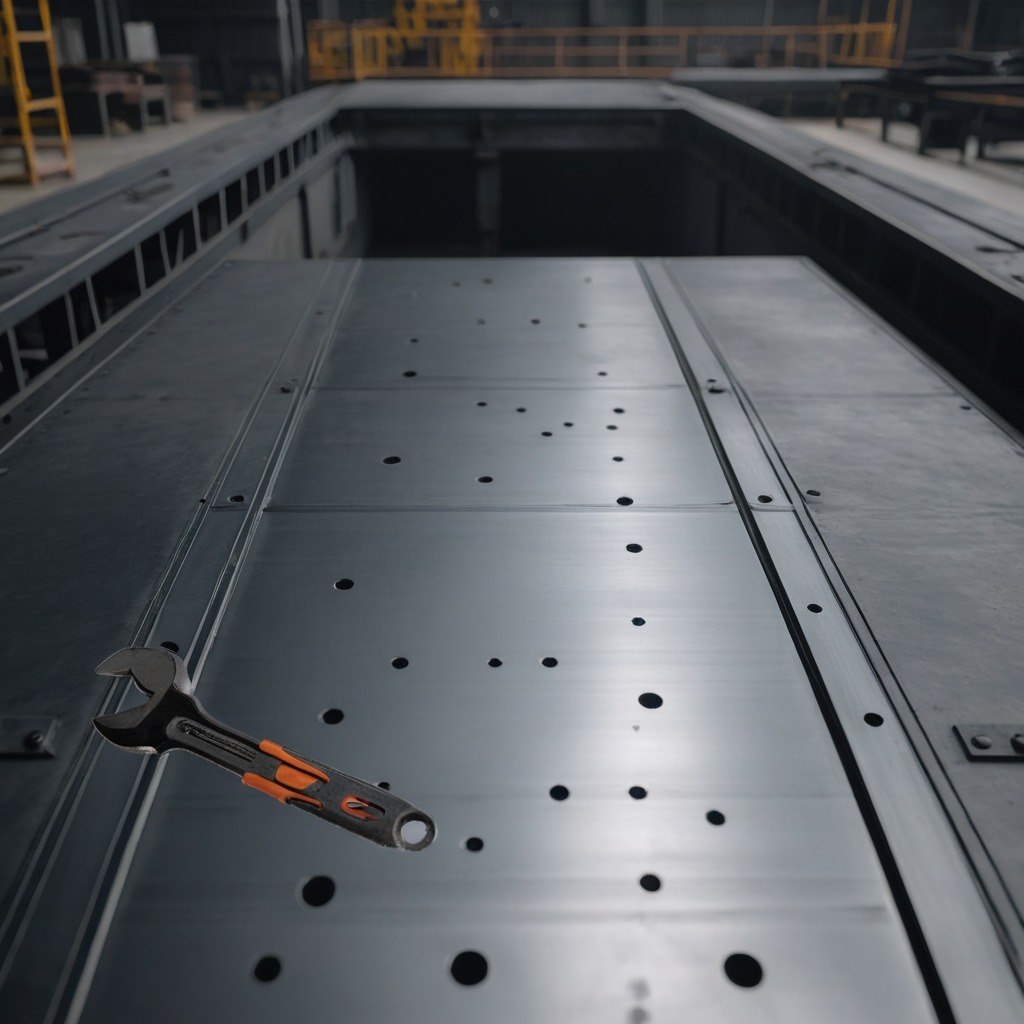
An wrench is lying on the cold steel table in a mining workshop.